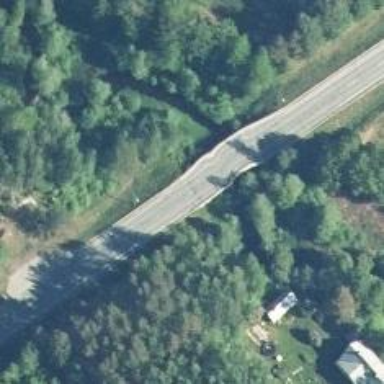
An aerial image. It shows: Bridge with asphalt surface carrying trunk highway.